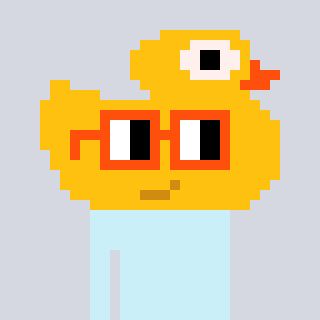
a pixel art character with square orange glasses, a ducky-shaped head and a bege-colored body on a cool background